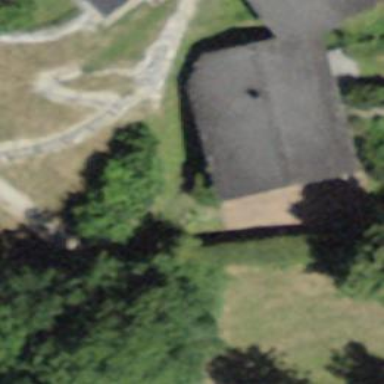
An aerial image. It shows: Detached building.